Question: I use AFNetworking get method, the url is something like :
<URL>
using chrome I can see the true URL is :

It is in the location .
How can I get the url when using AFNetworking , I tried the following method, it does not work
'''
[
manager GET:threadNotice.URLString
parameters:nil
success:^(AFHTTPRequestOperation *operation, id responseObject) {
NSLog(@"%@",[operation.response allHeaderFields]);
}
failure:^(AFHTTPRequestOperation *operation, NSError *error) {
}
];
'''
The response is
'''
2015-05-31 00:11:03.349 HiPDA V2[20006:751020] {
Connection = "keep-alive";
"Content-Encoding" = gzip;
"Content-Type" = "text/html";
Date = "Sat, 30 May 2015 16:10:59 GMT";
Server = "nginx/1.6.2";
"Transfer-Encoding" = Identity;
"X-Powered-By" = "PHP/5.3.10";
}
'''
no location field,how can I get that? thank you.
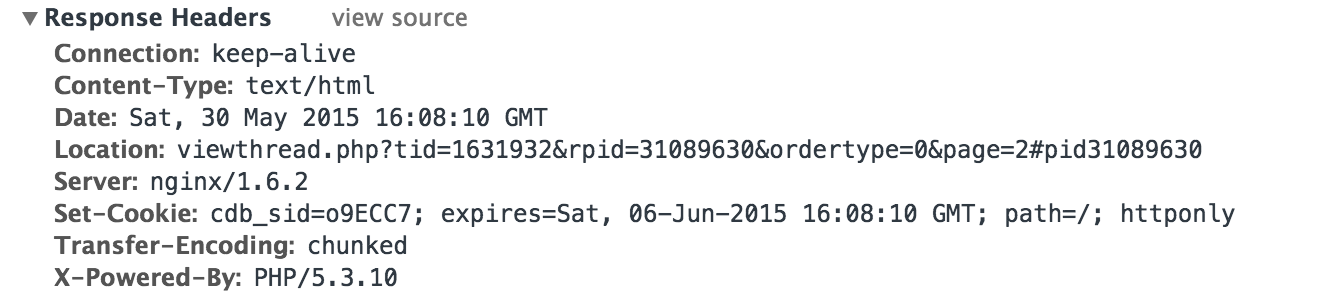
Answer: I solved the answer used the following method:
'''
AFHTTPRequestOperation *requestOperation=[[AFHTTPRequestOperation alloc] initWithRequest:[NSURLRequest requestWithURL:[NSURL URLWithString:_URLString]]];
[requestOperation setRedirectResponseBlock:^NSURLRequest *(NSURLConnection *connection, NSURLRequest *request, NSURLResponse *redirectResponse) {
if (redirectResponse) {
//this is the redirected url
NSLog(@"%@",request.URL);
}
return request;
}];
[requestOperation start];
'''